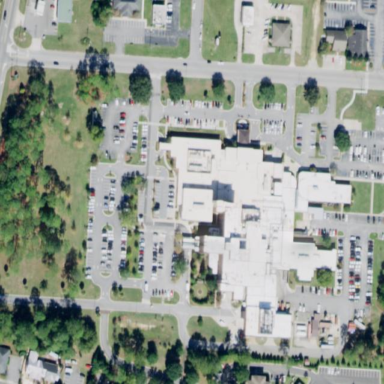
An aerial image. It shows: Hospital providing healthcare services.